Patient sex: M
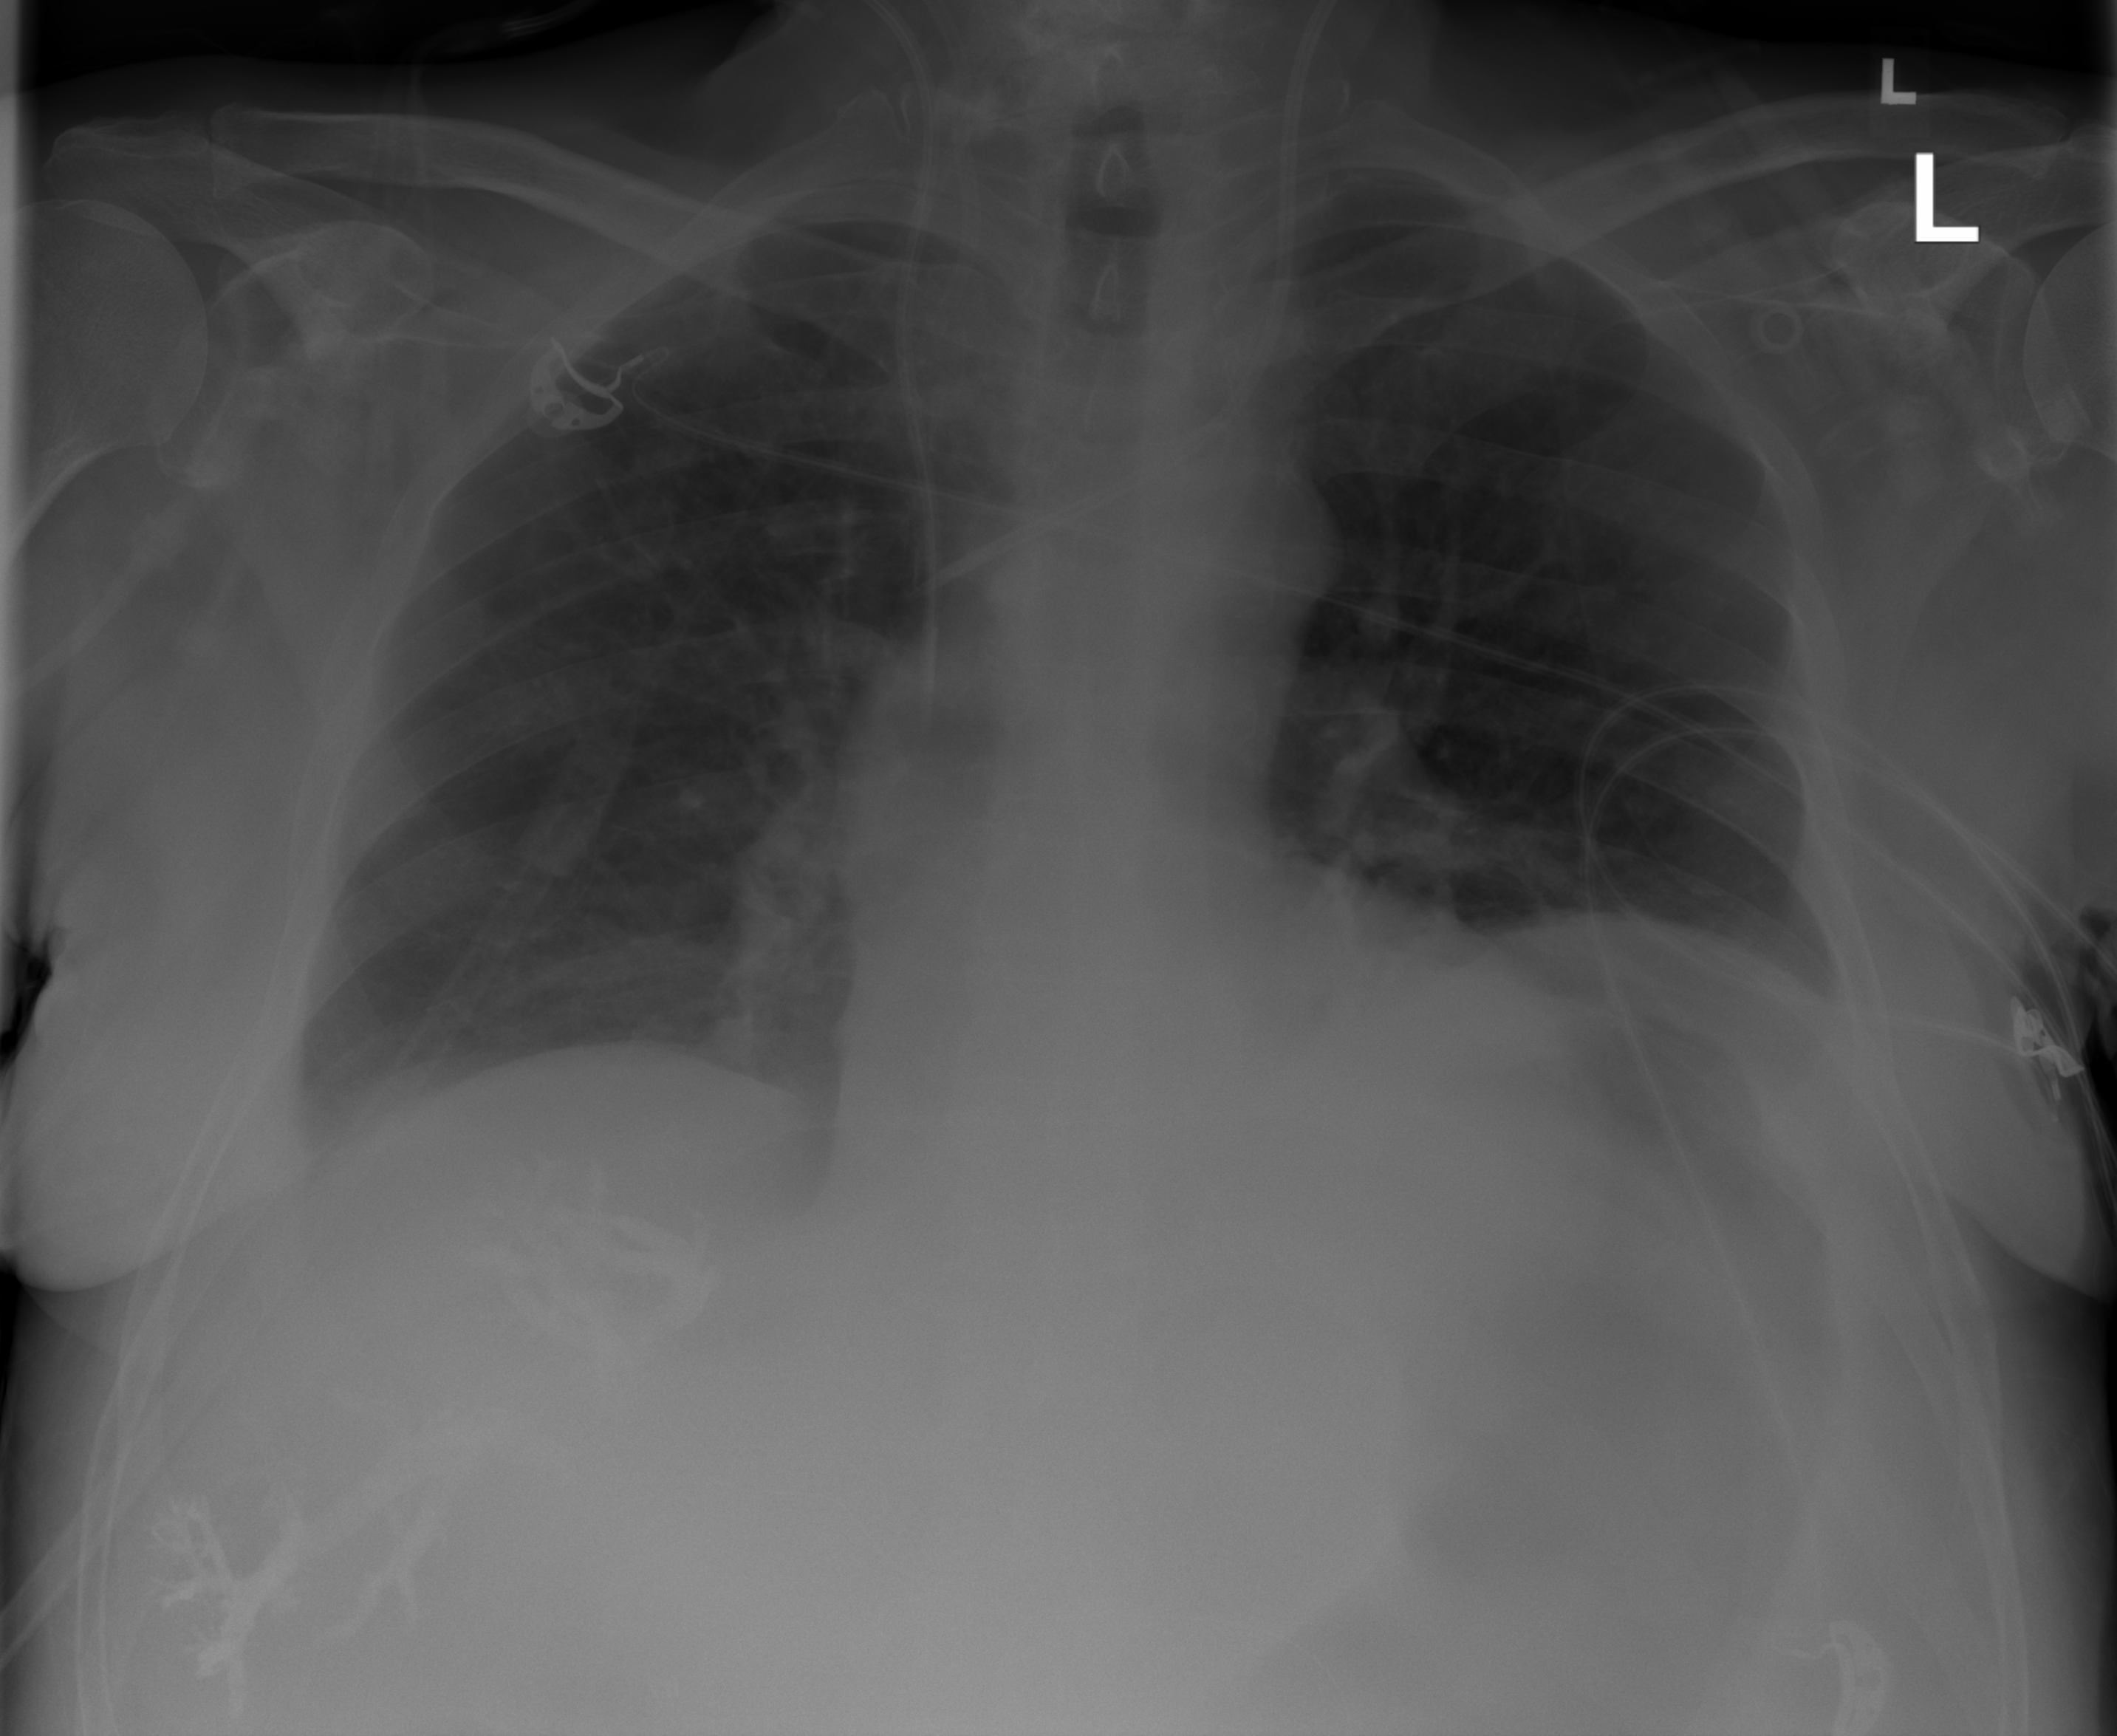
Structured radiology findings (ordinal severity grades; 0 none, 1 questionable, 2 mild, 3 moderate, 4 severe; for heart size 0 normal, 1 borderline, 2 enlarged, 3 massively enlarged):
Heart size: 0
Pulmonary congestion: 0
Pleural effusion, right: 0
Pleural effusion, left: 0
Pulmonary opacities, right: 0
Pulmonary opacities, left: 0
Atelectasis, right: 2
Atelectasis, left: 2